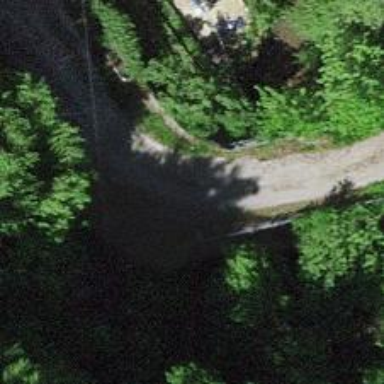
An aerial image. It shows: Service road that crosses over bridge.